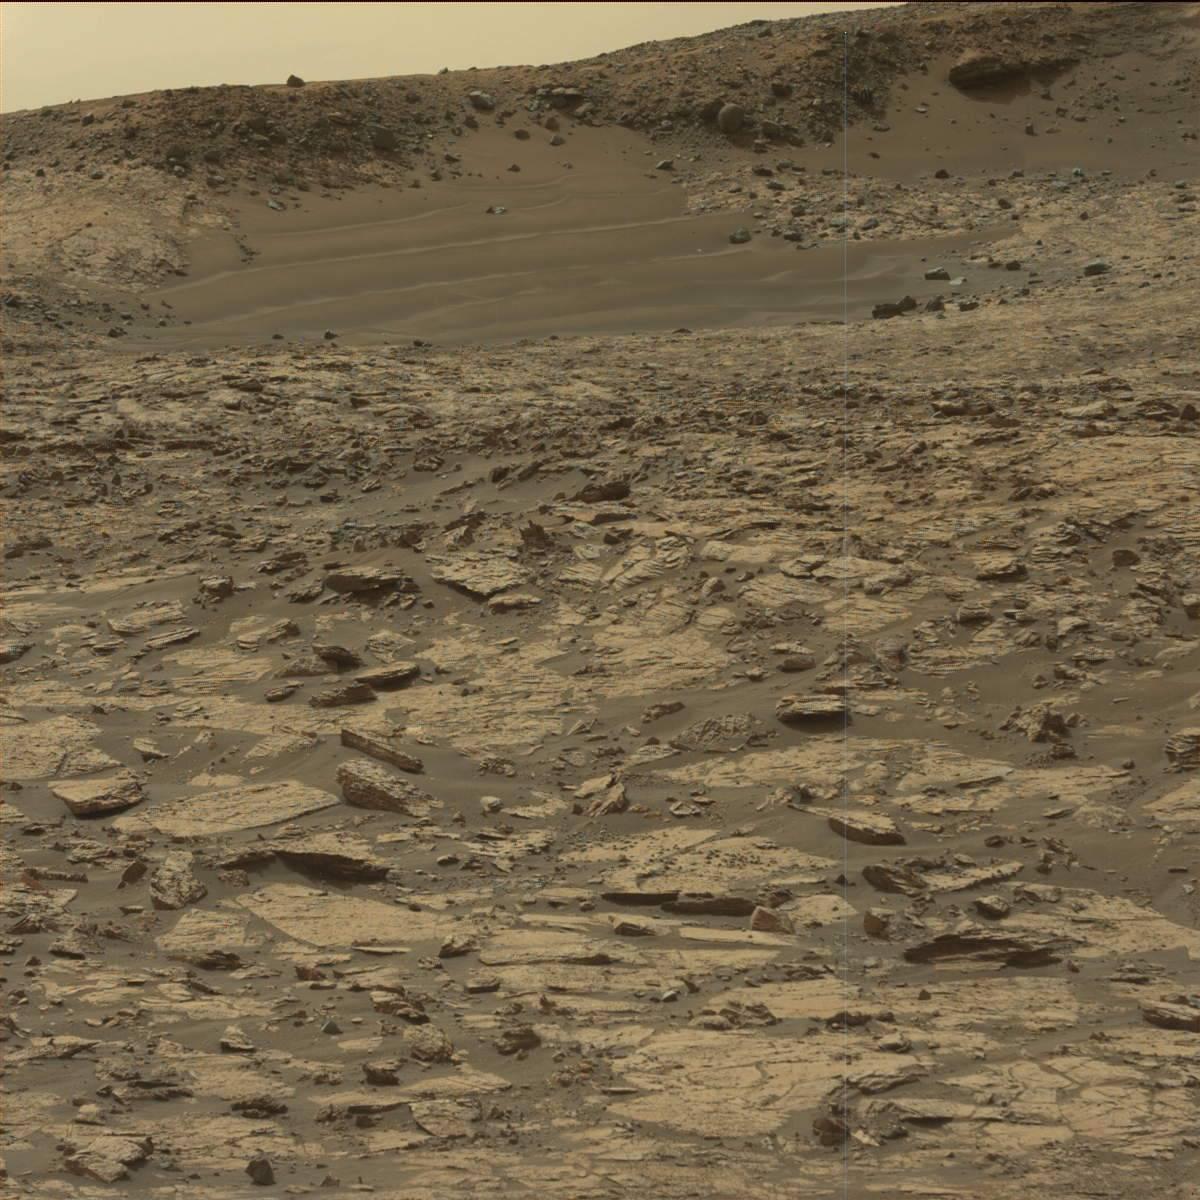
Terrain classes present: Bedrock, Sand / Soil, Sky